Question: I'm trying to create some buttons like this;
They're inside a link with display block, and appear only on hover. How can i do this with css only?
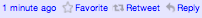
Answer: I guess the easiest way would be something like:
'''
#thing{
display:none;
}
#thing:hover{
display:block;
}
'''
You could put on your fancy-pants and add some transitions to gussy it up but then you couldn't use display:none;